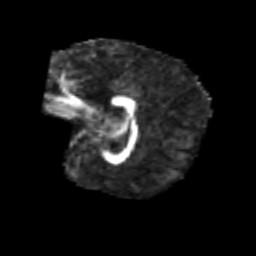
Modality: FA
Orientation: sagittal
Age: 6
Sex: female
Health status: healthy